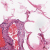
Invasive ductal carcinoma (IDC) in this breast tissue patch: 0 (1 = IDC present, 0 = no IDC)